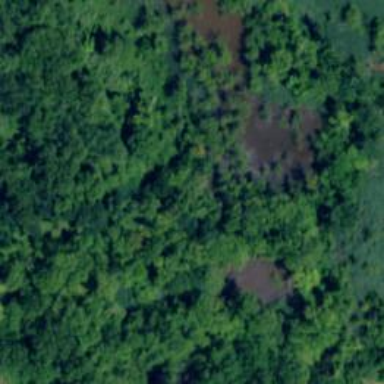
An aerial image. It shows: Swamp in wetland area.